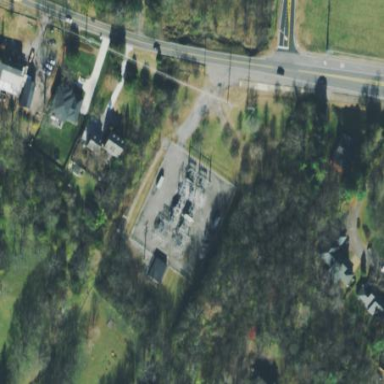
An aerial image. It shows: Outdoor distribution substation.